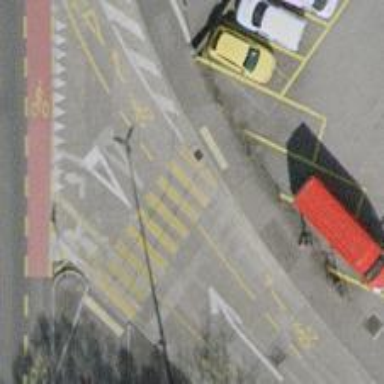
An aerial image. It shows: Unclassified road with asphalt surface and designated cycle lane.